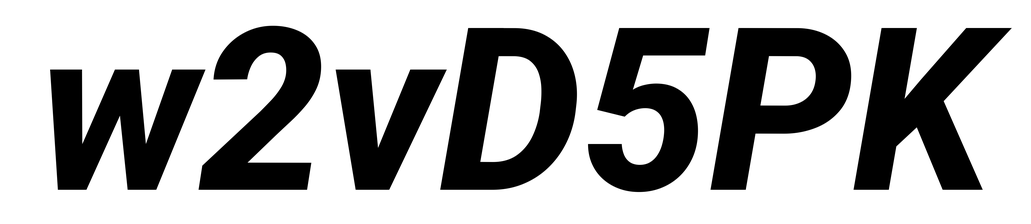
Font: Roboto-Italic_ExtraBold_Italic